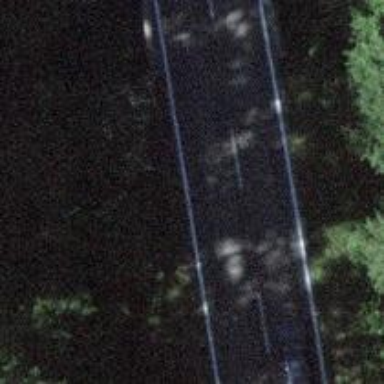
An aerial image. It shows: Secondary road with bridge.